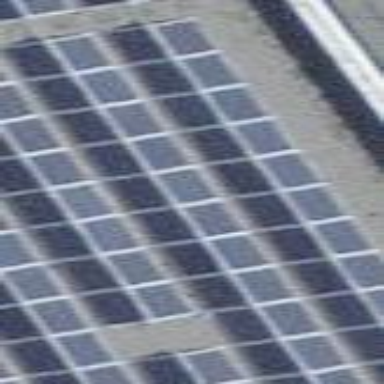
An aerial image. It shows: Solar power generator.